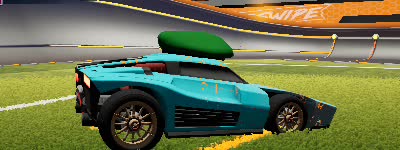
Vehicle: breakout